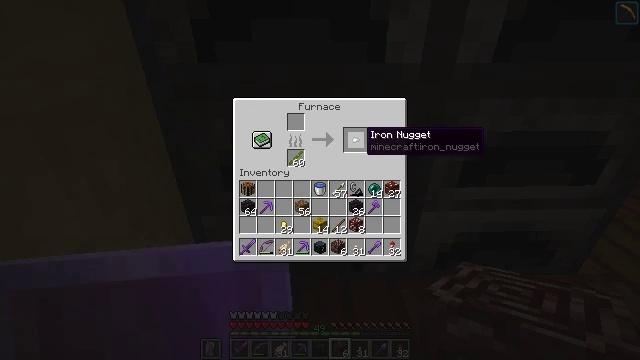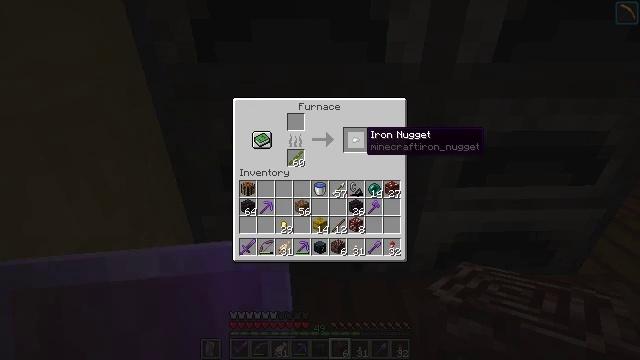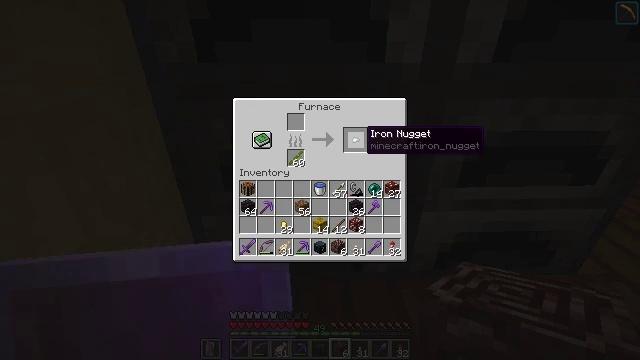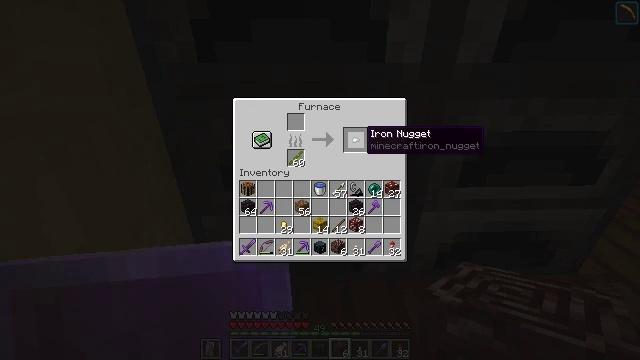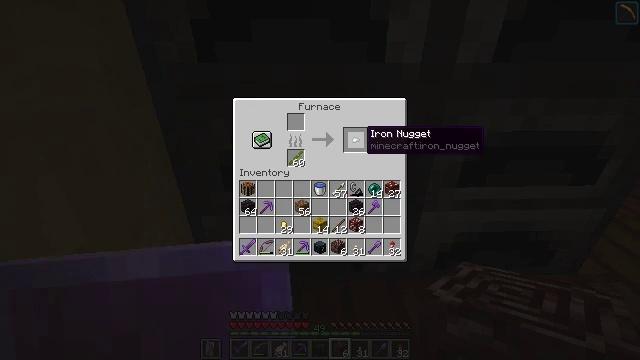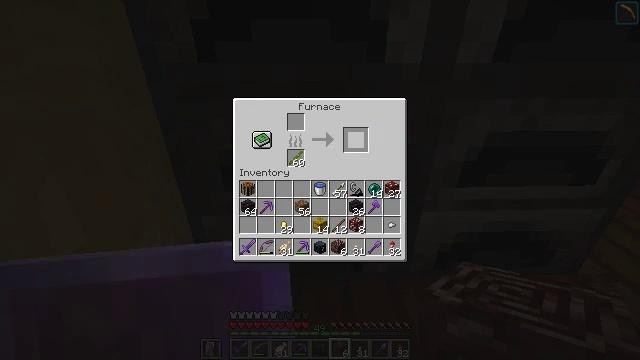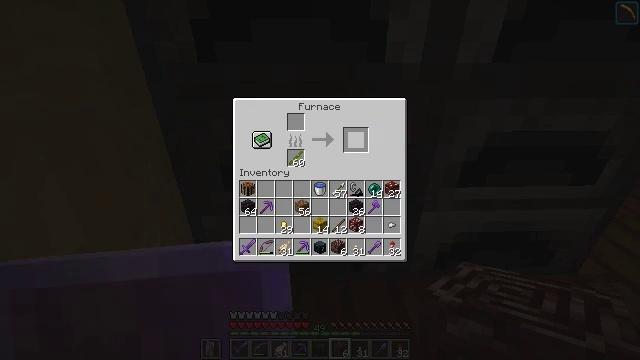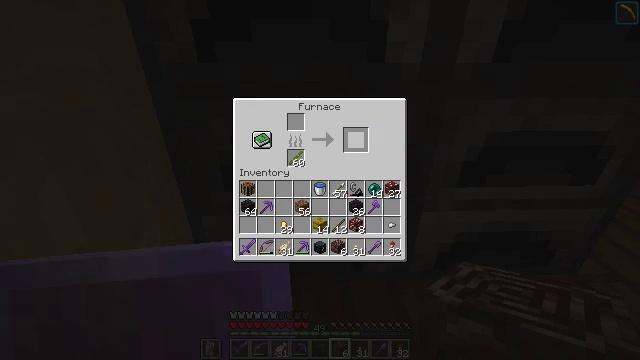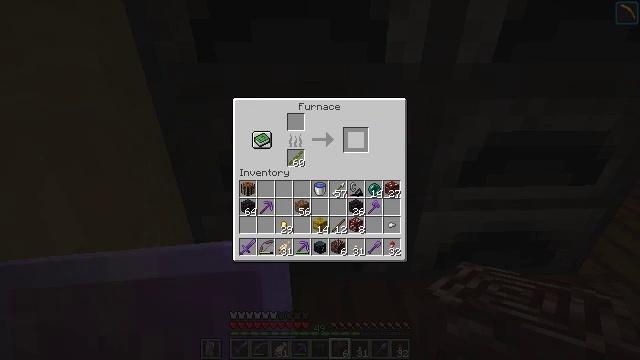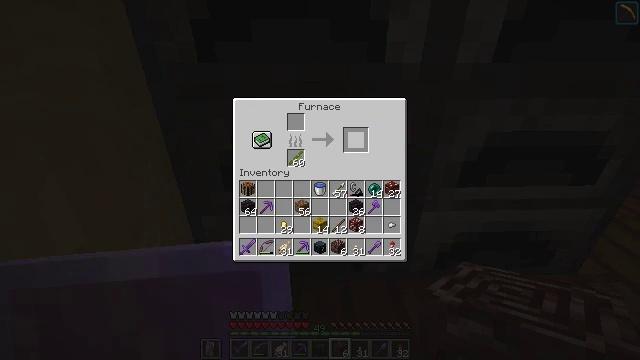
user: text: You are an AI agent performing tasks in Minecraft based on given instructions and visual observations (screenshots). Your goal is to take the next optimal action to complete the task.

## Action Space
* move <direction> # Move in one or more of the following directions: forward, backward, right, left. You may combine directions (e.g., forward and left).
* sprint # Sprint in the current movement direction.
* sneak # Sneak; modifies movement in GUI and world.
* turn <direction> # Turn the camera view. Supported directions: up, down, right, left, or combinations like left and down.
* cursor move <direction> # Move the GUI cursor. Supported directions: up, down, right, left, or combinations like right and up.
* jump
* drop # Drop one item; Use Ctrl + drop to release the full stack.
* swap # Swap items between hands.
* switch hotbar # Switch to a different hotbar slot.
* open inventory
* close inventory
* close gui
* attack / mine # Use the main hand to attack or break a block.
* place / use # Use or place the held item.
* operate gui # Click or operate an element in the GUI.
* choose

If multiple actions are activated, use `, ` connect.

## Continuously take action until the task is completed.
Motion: motion action
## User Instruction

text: craft item air
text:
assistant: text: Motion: sneak
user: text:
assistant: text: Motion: sneak
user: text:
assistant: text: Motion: sneak
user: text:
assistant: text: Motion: sneak
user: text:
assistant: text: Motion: sneak, operate gui
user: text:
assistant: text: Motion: sneak, operate gui
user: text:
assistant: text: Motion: sneak, operate gui
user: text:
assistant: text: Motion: sneak
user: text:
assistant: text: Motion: no_op
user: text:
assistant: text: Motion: no_op